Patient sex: F
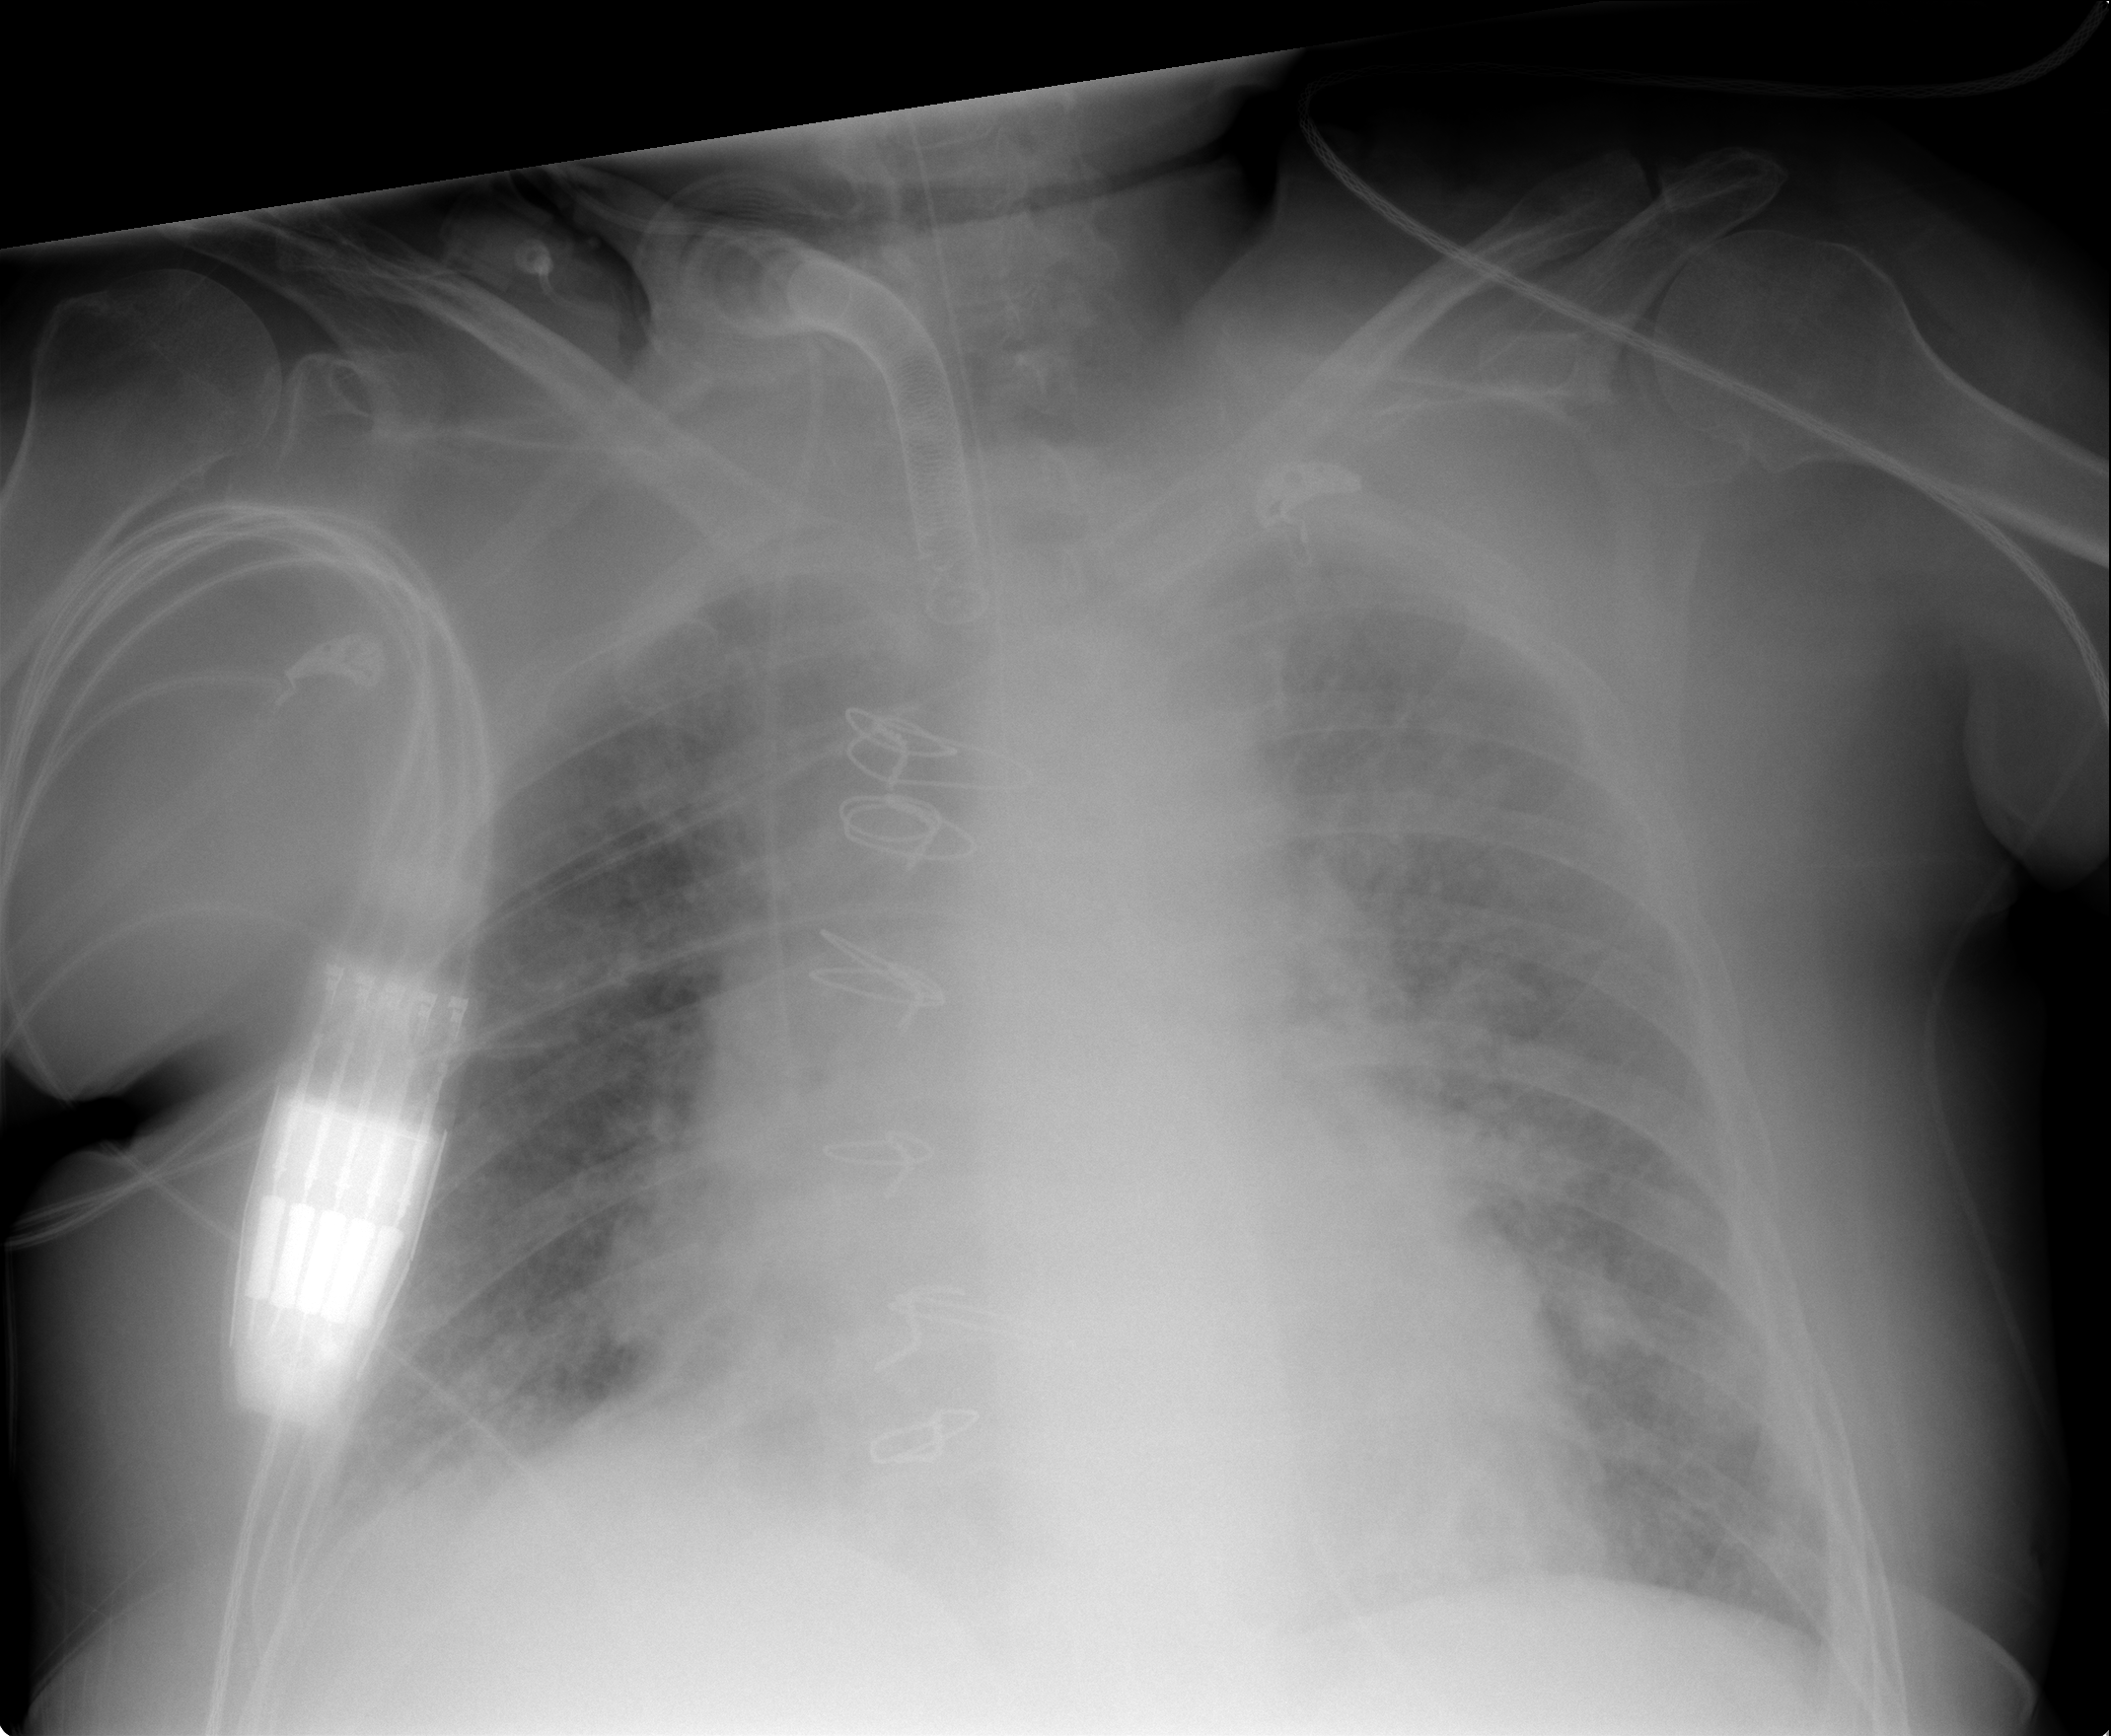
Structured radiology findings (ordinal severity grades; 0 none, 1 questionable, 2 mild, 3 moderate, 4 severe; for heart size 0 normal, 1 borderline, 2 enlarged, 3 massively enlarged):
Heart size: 2
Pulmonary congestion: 3
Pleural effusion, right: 2
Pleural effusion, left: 1
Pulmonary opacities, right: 0
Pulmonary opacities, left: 3
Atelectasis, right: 2
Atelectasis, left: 2